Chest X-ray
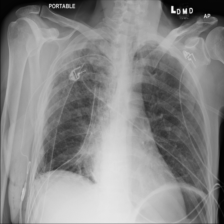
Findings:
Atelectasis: negative
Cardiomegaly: negative
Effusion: negative
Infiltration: positive
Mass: negative
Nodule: negative
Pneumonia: negative
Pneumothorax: negative
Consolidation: negative
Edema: negative
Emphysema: negative
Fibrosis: negative
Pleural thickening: negative
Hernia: negative